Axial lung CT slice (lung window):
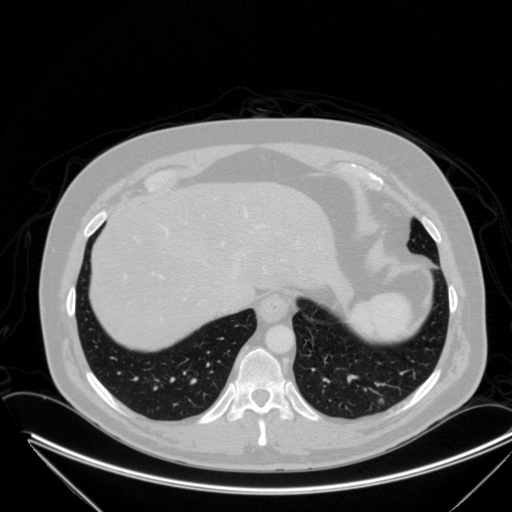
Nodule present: yes
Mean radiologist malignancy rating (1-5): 3.5